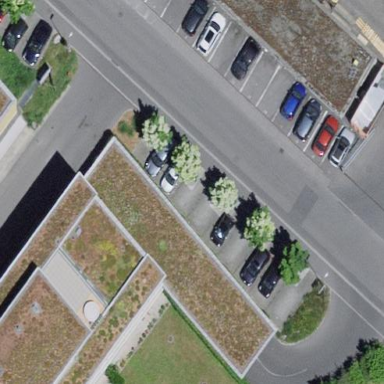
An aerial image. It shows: Parking area with surface.